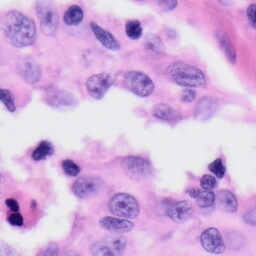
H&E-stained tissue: Skin